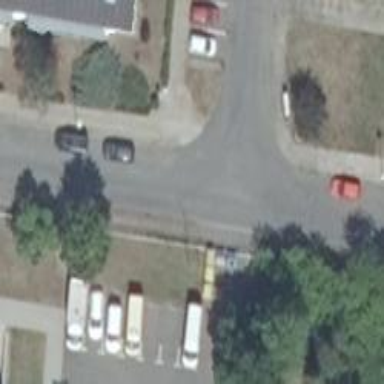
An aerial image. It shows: Residential road with asphalt surface. There is parking lane on the right side.